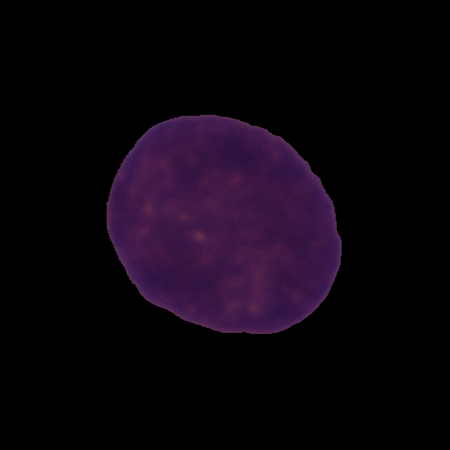
Label: cancer